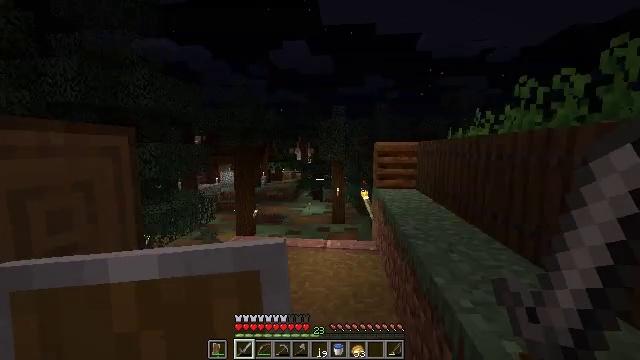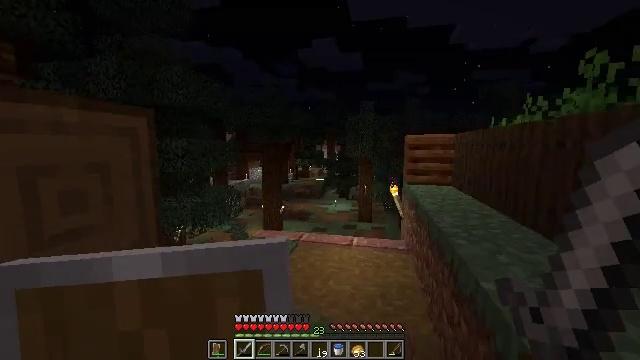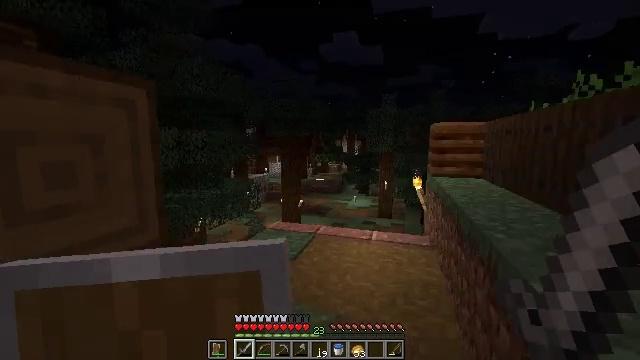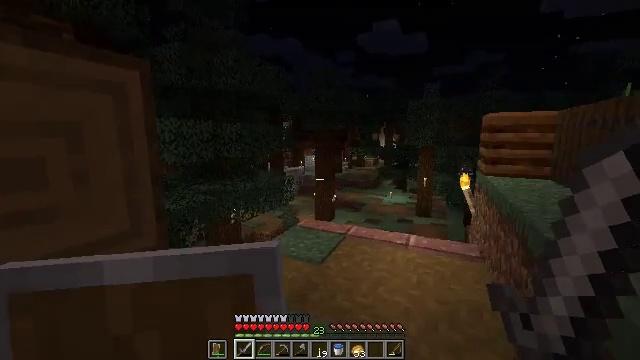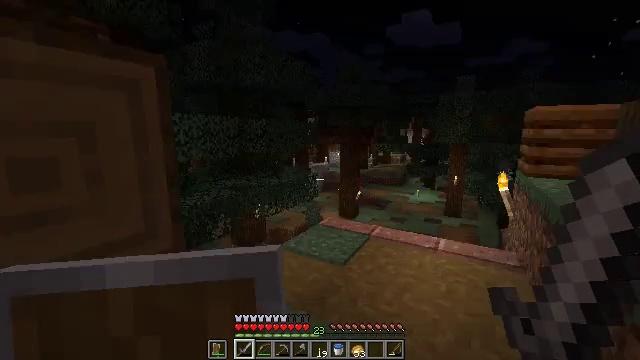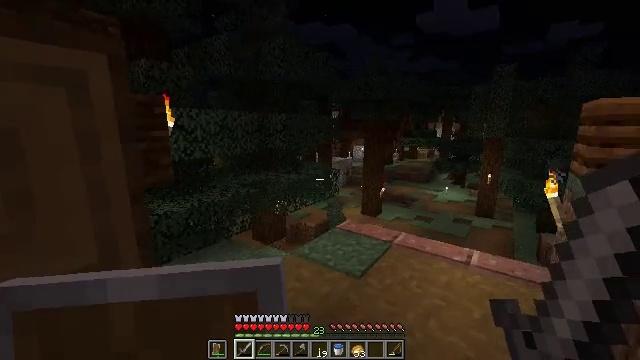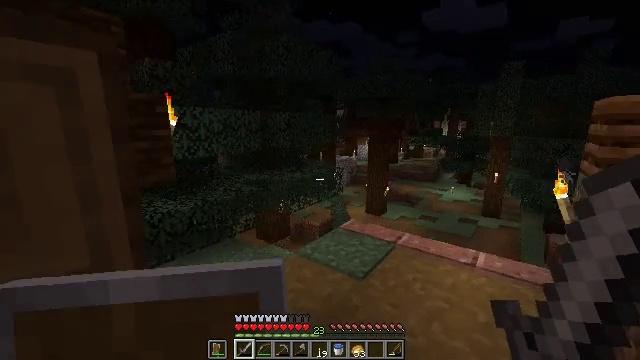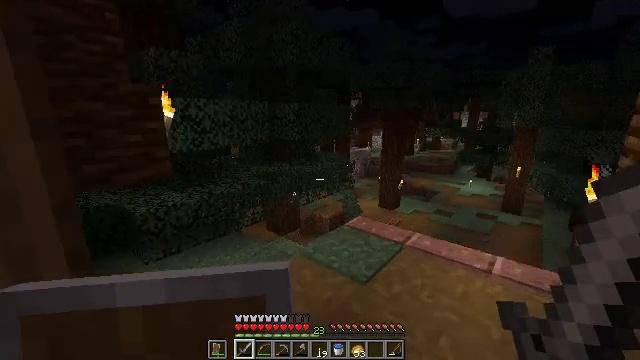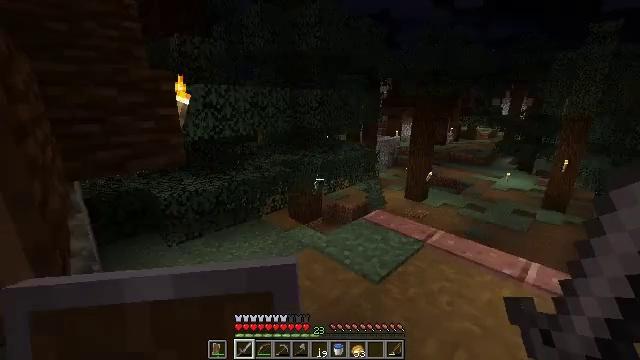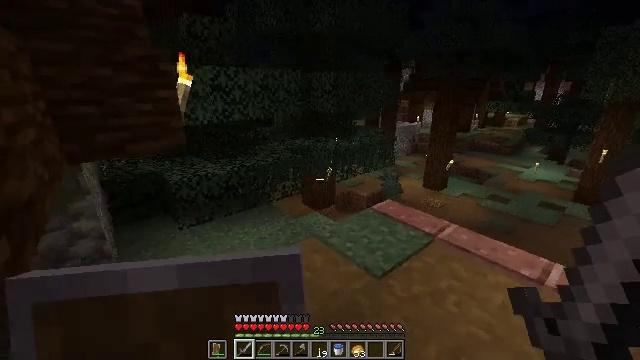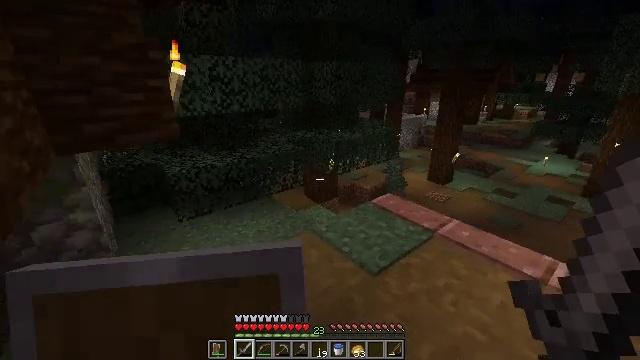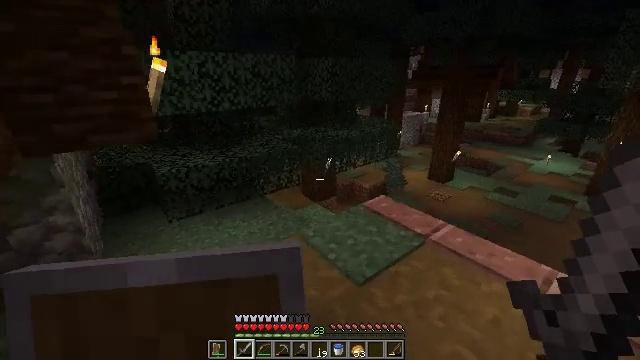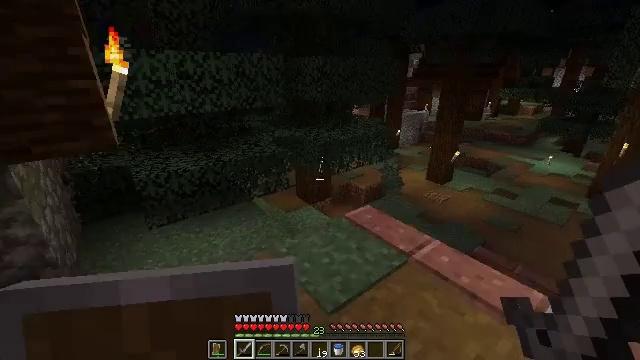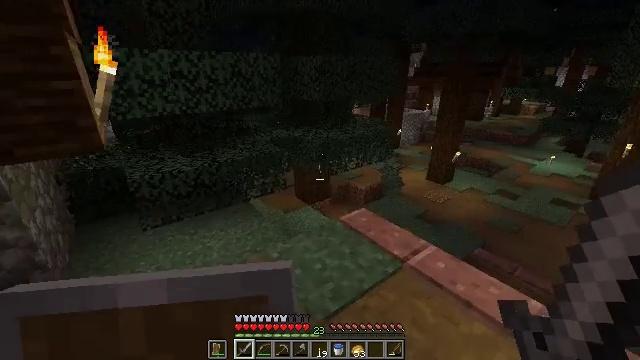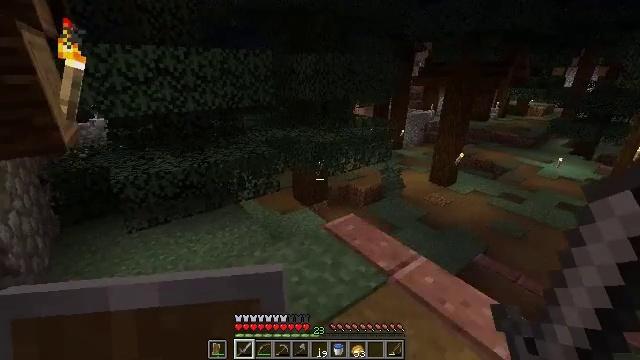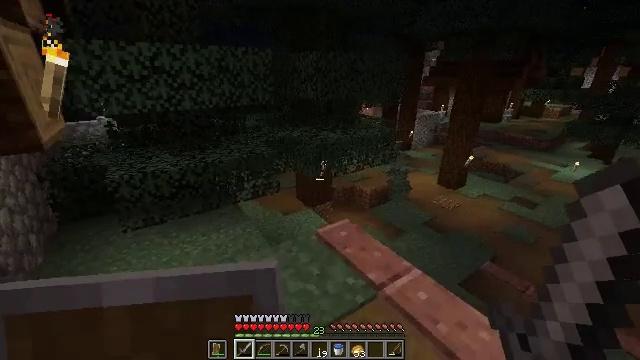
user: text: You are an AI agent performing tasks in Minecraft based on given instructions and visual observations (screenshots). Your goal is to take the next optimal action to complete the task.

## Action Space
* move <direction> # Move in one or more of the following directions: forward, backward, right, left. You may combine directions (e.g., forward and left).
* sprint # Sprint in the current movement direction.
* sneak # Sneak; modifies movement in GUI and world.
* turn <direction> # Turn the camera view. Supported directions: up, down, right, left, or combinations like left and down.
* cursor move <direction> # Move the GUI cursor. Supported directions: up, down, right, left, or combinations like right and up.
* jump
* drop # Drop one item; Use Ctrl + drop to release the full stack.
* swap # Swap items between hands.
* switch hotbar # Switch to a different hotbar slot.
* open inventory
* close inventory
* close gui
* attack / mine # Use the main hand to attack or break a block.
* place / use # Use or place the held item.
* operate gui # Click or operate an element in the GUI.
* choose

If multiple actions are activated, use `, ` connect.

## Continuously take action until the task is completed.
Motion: motion action
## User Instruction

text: Harvest wheat from the field.
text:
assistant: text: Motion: move forward, turn left
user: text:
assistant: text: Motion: move forward, turn left
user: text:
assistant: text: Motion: move forward, turn left and down
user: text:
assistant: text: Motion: move forward, turn left
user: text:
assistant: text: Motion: move forward and move right, turn left and down
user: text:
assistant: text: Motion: move forward and move right, turn left
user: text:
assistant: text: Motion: move forward and move right, turn left and down
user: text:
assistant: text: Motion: move forward and move right, turn left and down
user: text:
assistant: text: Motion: move forward and move right, turn left and down
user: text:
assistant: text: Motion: move forward and move right, turn left and down
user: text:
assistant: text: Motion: move forward and move right
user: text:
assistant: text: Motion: move forward and move right
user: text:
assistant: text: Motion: move forward and move right
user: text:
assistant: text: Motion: move forward and move right, turn left
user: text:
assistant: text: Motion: move forward and move right, turn left
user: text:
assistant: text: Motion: move forward and move right, turn left
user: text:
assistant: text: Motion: move forward and move right, turn left
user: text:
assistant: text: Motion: move forward and move right
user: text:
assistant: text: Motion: move forward and move right
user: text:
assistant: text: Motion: move forward and move right
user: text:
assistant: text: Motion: move forward and move right
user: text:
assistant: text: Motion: move forward and move right, turn left and up
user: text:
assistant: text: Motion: move forward and move right, turn left and up
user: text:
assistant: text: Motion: move forward and move right, turn left and up
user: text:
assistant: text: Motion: move forward and move right
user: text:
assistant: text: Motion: move forward and move right
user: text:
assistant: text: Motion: move forward and move right
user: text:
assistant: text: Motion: move forward and move right
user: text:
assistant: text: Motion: move right
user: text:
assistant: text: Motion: move right